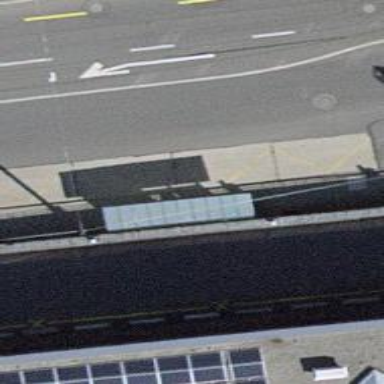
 serving as platform for public transportation."